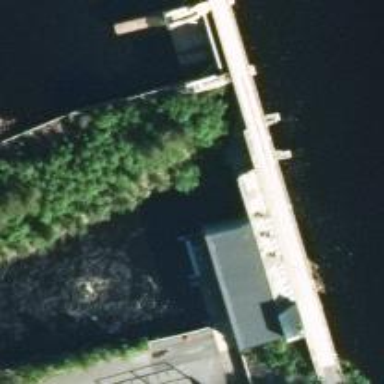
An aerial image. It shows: Hydro power generator.